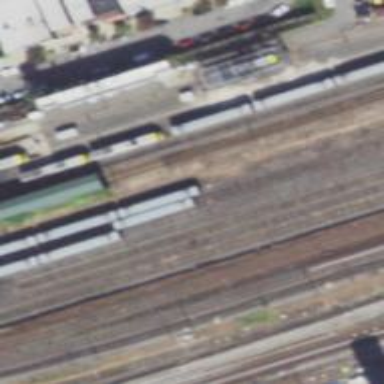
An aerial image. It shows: Railway service station.